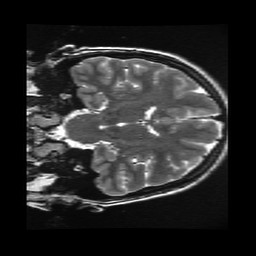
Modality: T2w
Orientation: coronal
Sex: female
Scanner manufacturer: ge
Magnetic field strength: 3 T
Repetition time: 5 s
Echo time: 0.103 s